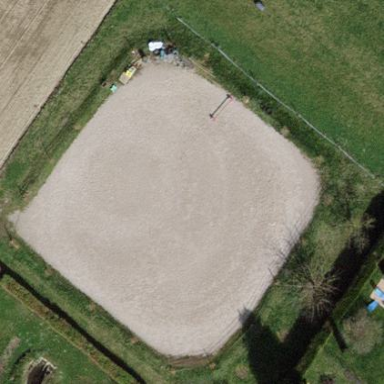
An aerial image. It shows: Equestrian pitch used for leisure and sports activities.